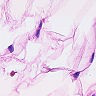
Metastatic tissue present: no